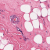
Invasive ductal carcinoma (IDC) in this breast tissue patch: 0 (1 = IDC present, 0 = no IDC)